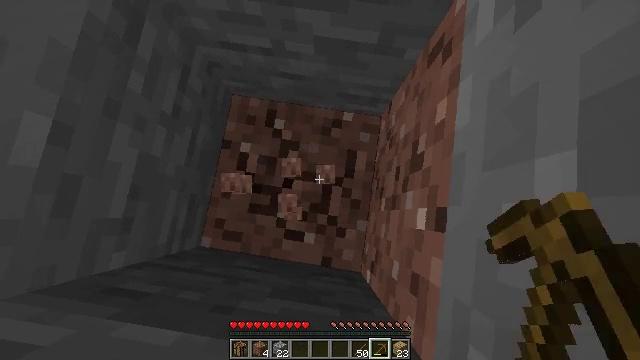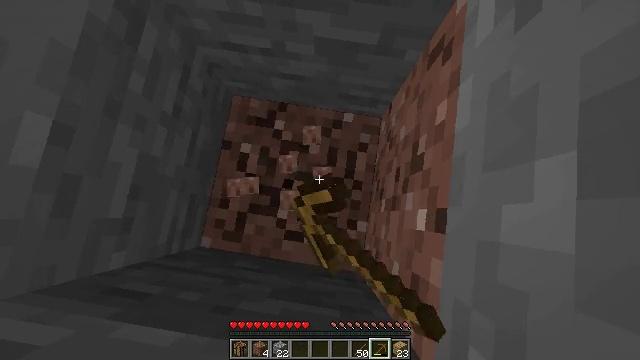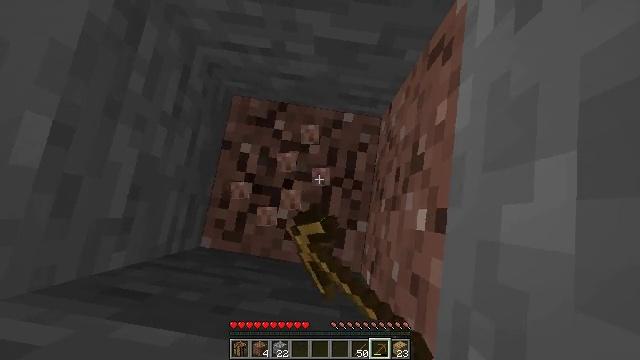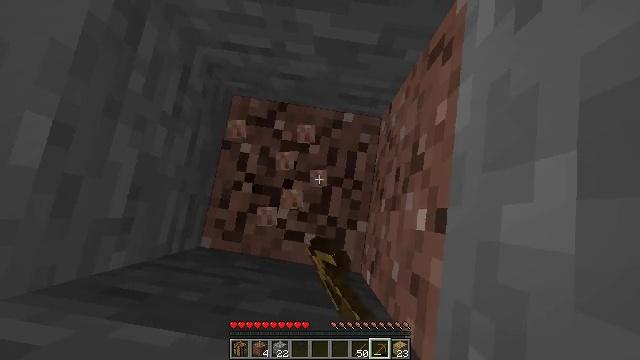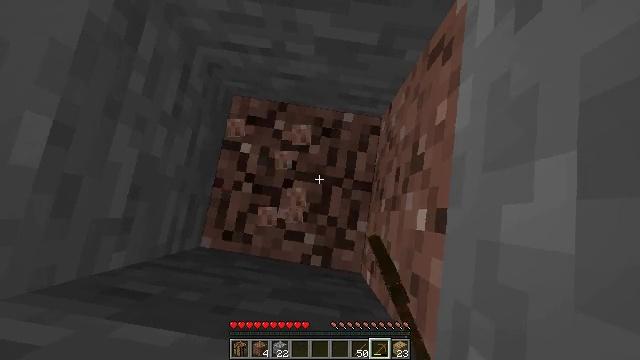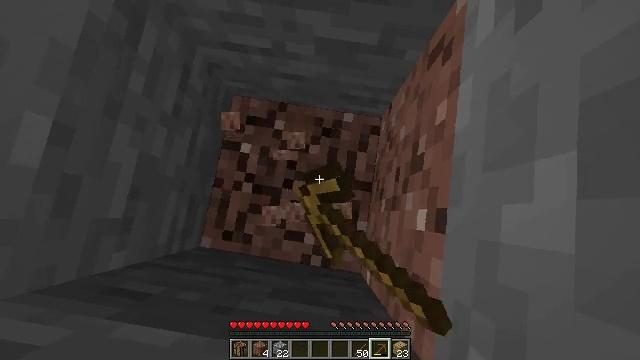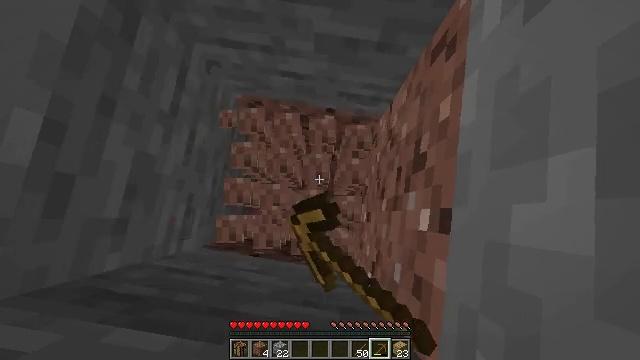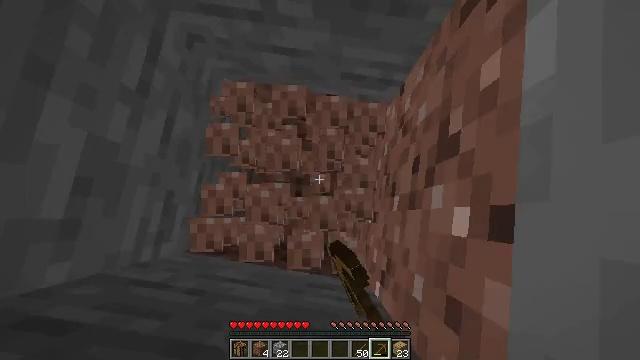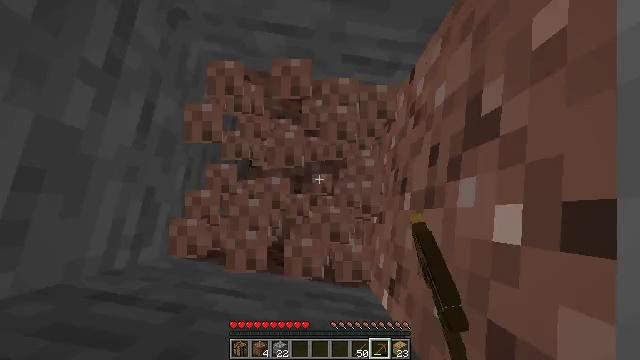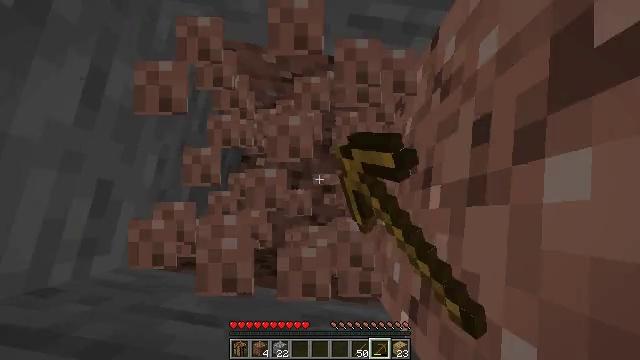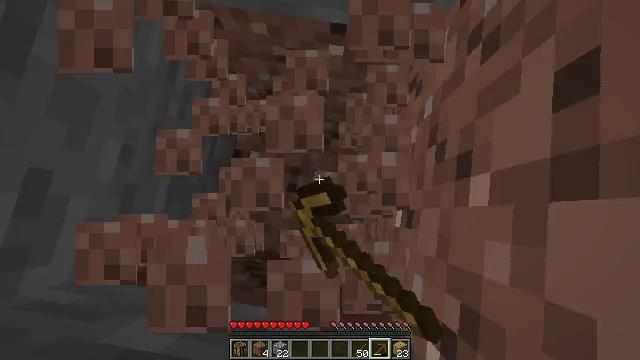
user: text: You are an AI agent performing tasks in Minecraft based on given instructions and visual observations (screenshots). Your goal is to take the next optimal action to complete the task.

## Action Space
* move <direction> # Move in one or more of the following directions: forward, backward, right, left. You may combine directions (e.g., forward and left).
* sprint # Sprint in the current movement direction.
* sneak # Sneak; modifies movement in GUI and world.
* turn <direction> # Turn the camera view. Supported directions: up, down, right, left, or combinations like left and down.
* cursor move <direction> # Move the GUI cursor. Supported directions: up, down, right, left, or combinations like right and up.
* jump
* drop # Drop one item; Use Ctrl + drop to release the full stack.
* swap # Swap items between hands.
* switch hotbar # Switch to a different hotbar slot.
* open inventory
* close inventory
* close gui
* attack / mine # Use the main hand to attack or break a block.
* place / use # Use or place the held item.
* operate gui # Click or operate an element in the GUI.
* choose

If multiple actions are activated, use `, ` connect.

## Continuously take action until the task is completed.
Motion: motion action
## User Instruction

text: Use a pickaxe to gather granite.
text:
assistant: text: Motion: attack / mine
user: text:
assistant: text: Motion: attack / mine
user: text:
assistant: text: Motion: attack / mine
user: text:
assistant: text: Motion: attack / mine
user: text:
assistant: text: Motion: attack / mine
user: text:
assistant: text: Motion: attack / mine
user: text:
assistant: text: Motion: attack / mine
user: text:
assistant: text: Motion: attack / mine
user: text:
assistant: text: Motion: attack / mine
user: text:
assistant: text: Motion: attack / mine
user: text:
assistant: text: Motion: attack / mine